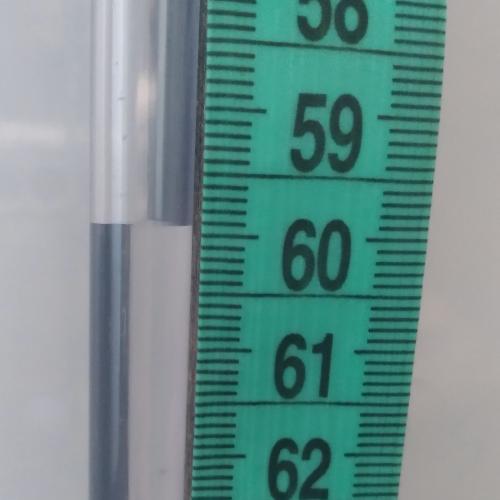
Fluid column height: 59.9 cm